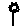
Label: flower